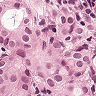
Metastatic tissue present: yes